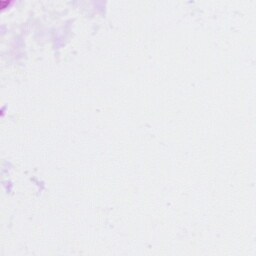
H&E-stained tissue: Ovarian